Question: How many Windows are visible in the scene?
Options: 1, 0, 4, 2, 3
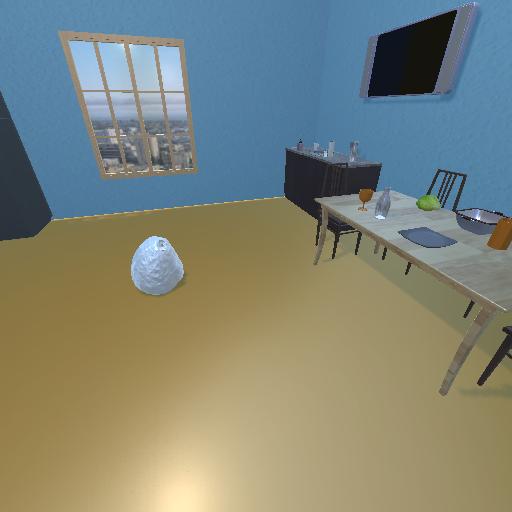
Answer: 1